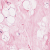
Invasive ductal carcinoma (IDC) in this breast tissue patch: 0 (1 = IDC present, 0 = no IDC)